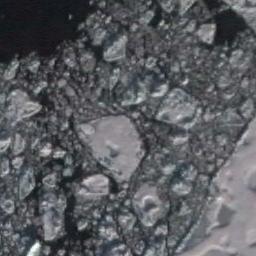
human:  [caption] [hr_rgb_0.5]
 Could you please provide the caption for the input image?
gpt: There is a big ice and many small ice on the dark green sea .

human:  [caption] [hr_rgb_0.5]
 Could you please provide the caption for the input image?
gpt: Countless ice cubes of various sizes are tightly connected into a large piece floating on the deep blue sea and covering the sea .

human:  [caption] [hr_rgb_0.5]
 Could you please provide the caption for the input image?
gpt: A large piece of sea ice and a lot of small pieces of sea ice gather together .

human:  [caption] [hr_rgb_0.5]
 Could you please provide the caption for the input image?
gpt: There are sea ice of different shapes and sizes .

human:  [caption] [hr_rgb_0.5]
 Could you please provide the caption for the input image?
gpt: There are many sea ice linked into sheets .